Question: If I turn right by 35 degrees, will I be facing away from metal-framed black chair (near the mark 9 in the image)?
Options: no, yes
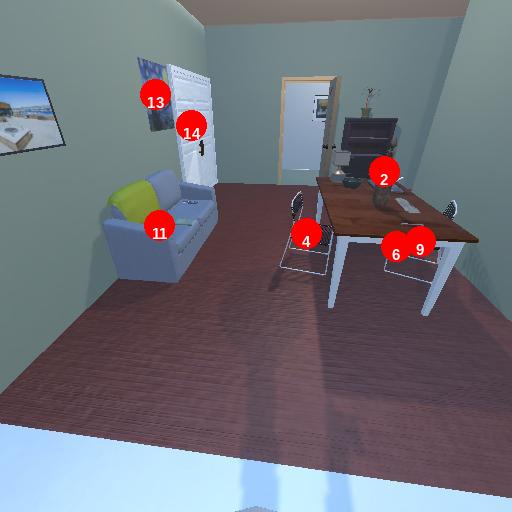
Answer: no